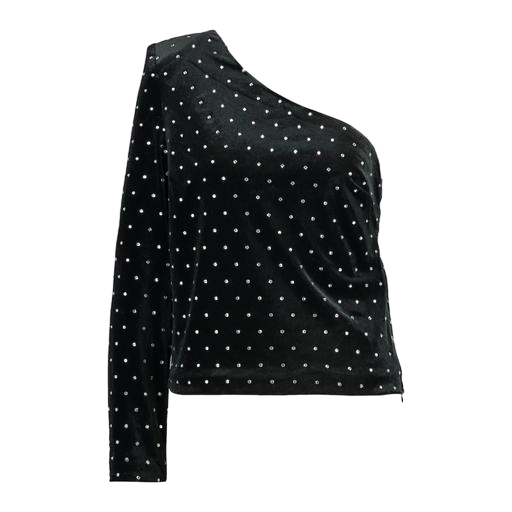
black long-sleeved polka-dot print, black one-shoulder top, black polka-dot shirt, white background